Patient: sex M, age 60
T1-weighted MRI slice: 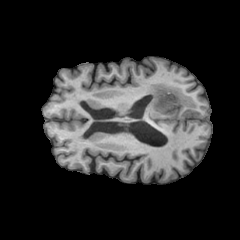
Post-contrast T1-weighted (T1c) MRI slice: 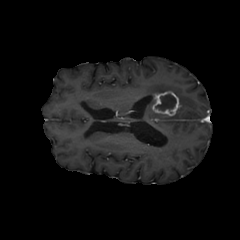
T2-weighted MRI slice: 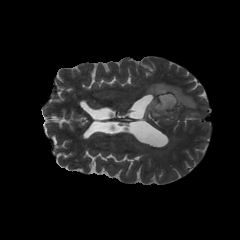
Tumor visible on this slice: yes
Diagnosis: Glioblastoma, IDH-wildtype
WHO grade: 4